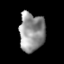
Tissue: lung
Cell type: Epithelial cells
Senescence score: 0.1317
Nuclear area (px): 964
Mean DAPI intensity: 147.117